Field crop: maize
Growth stage: 2
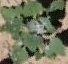
Species: chenopodium